Question: Before I add another project on my stack, is there an addon or stand alone program that can generate code for a C# MessageBox? Below is a sample pic of what I'm looking for. I've found some for other languages but none for C#. Thanks.

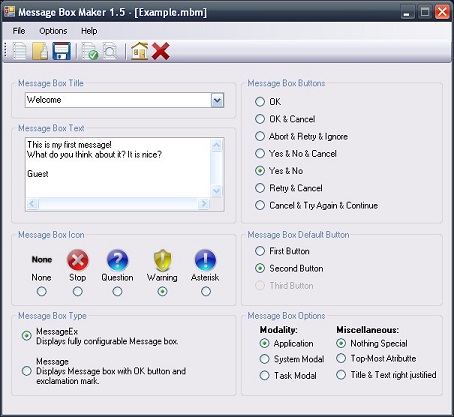
Answer: Well, the .NET <URL> both make creating message boxes very, very simple from C#. Creating a message box is merely a single method call, with all of the options nicely specified in enumerations.